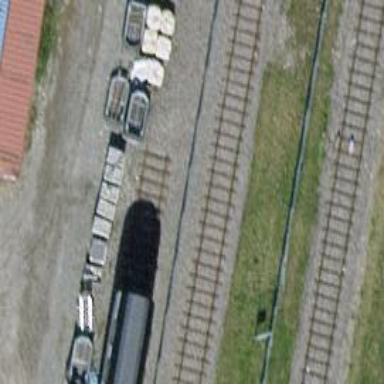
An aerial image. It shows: Railway yard in service.